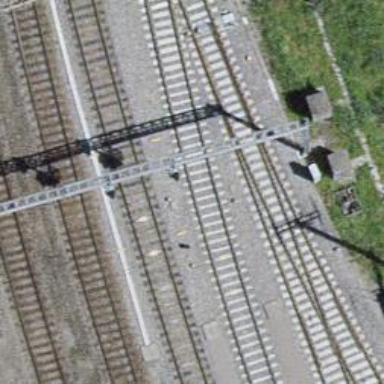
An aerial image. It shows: Railway signal.